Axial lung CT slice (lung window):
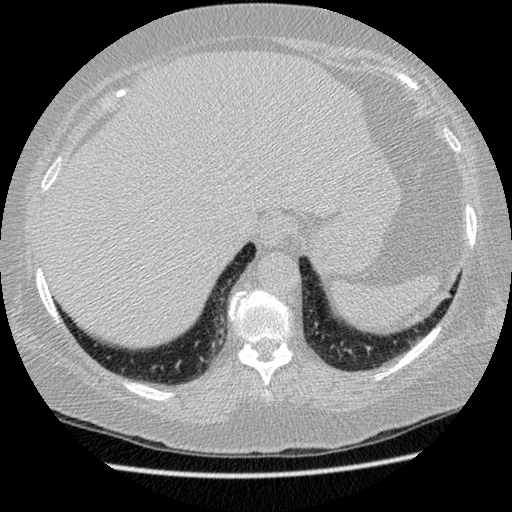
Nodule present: no